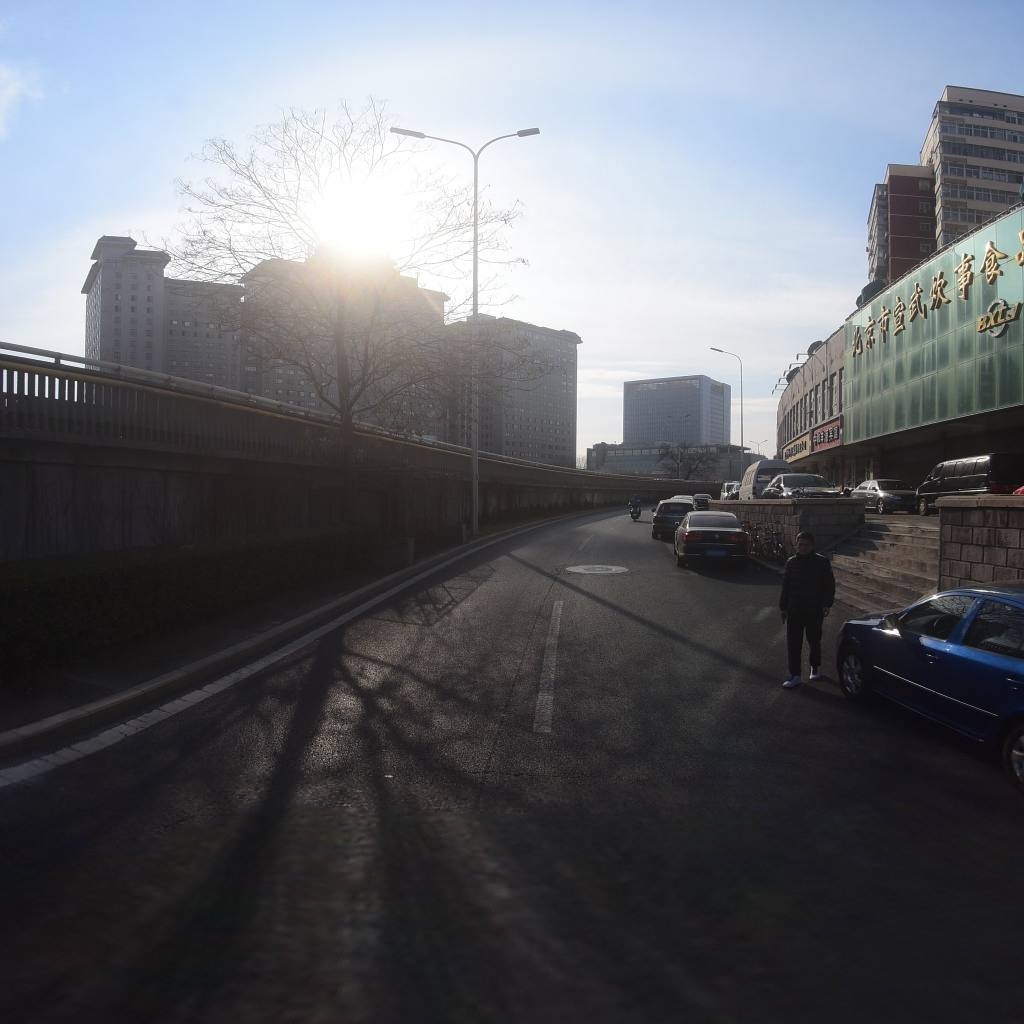
Region: Xicheng
Road damage annotations: longitudinal crack, manhole cover, transverse crack